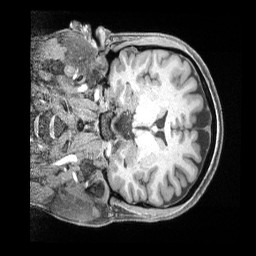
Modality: T1w
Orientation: coronal
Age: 36
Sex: male
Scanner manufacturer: siemens
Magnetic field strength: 3 T
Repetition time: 2 s
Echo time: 0.00211 s